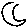
Label: moon